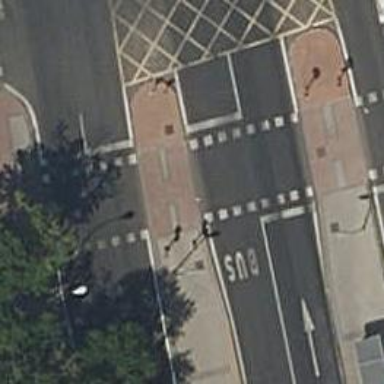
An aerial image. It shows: Road with traffic signals and zebra crossing with traffic signals.